Question: 'ReferenceStringRow' is my value of text field which must be between 8 to 55. Even after providing right input, every time 'else' block is executing.

'''
//MARK:- Term Cheack
if matureTextField.text != "" {
print("term is not nil")
if ReferenceStringRow >= "8" && ReferenceStringRow <= "55"
{
print("values of term are in limit 8 to 55")
}else{
let aleartController = UIAlertController(title:"Caution", message: "Term must between 8 - 55", preferredStyle: .alert)
let aleartAction = UIAlertAction(title: "Ok", style: .default) { (action:UIAlertAction) in
print("Action Pressed")
}
aleartController.addAction(aleartAction)
self.present(aleartController, animated: true)
print("Values of term are not in limit 12 to 35")
}
'''
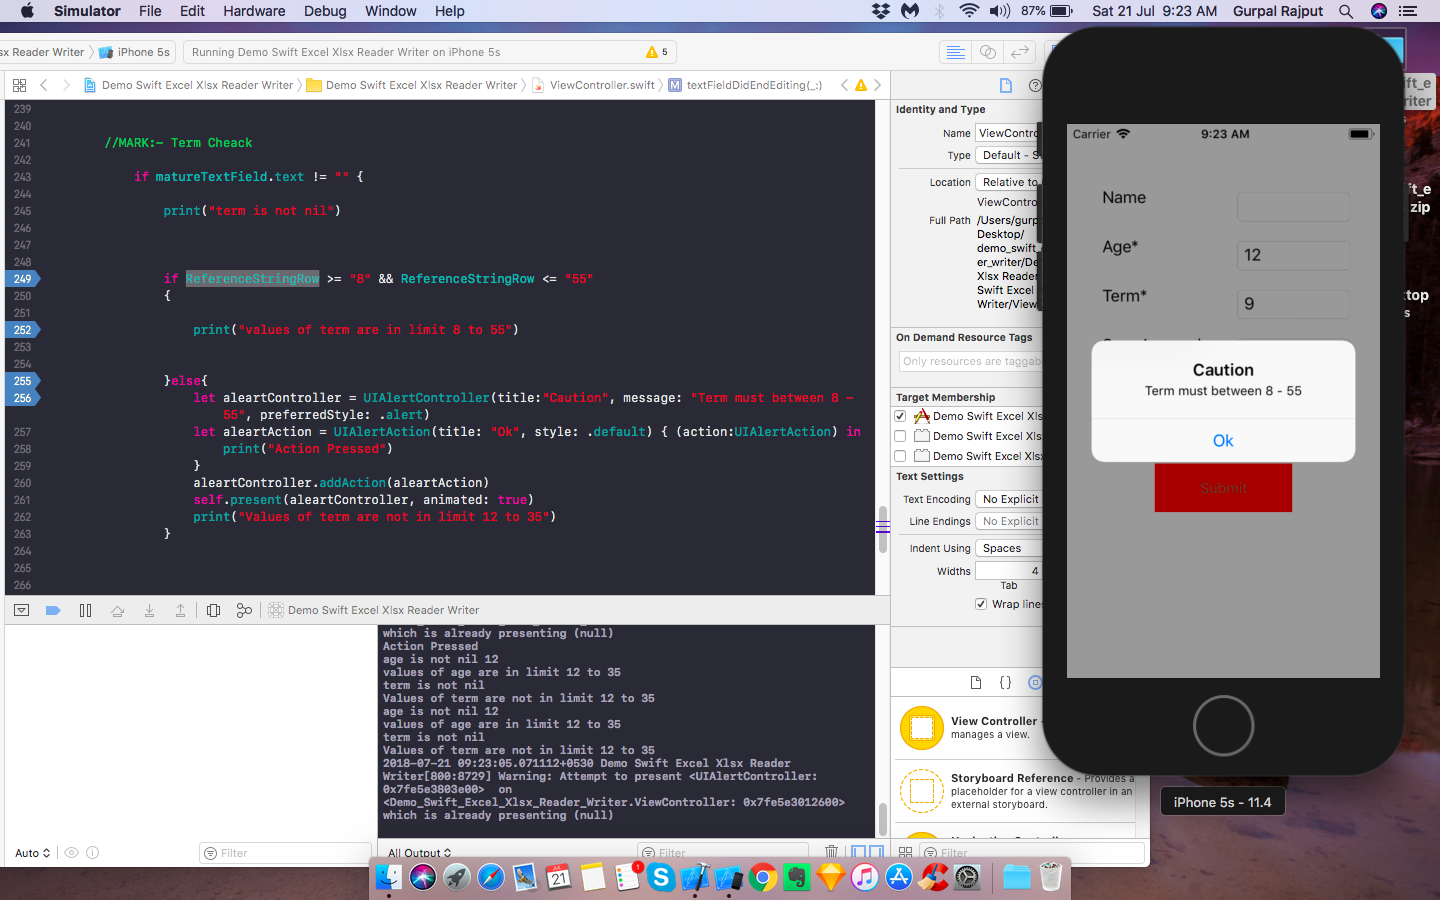
Answer: The ReferenceStringRow value must be converted to number before comparing it using ">=" and "<=" operators.
In this question you can find examples: <URL>